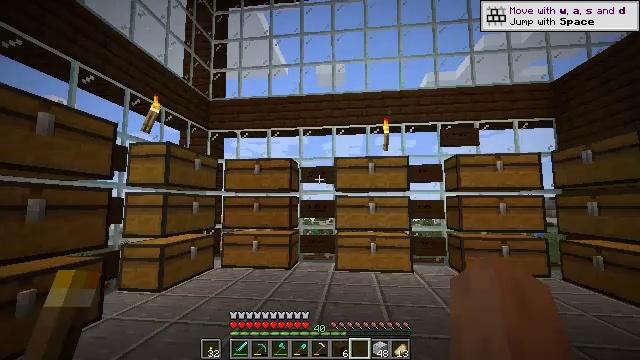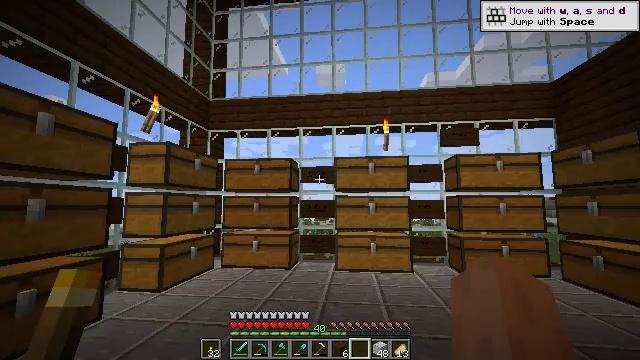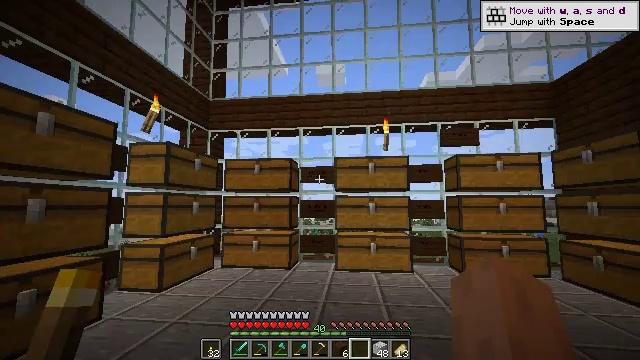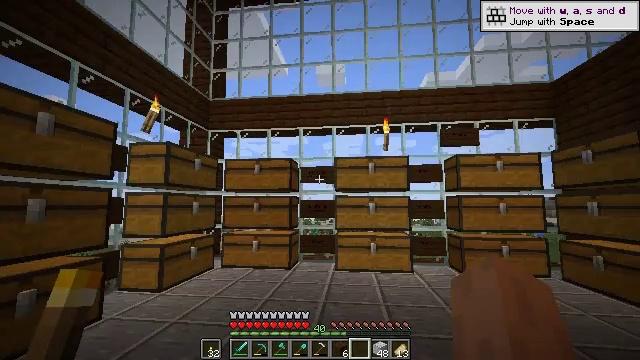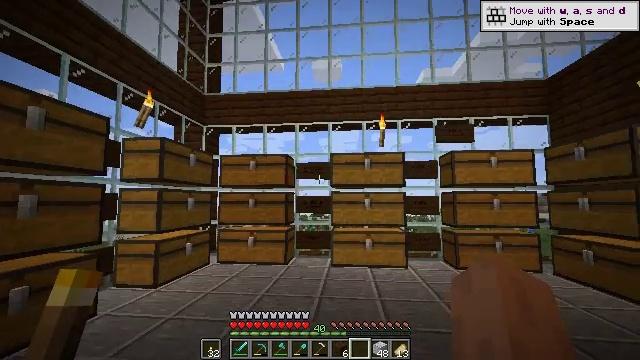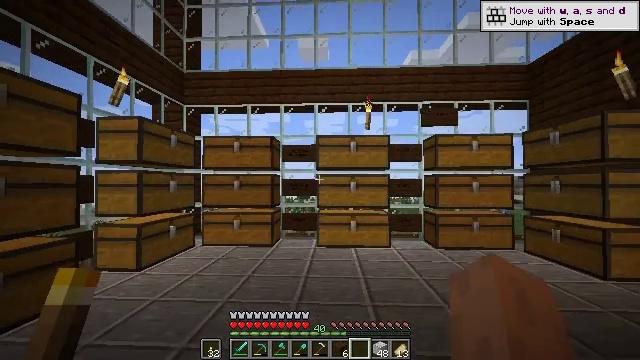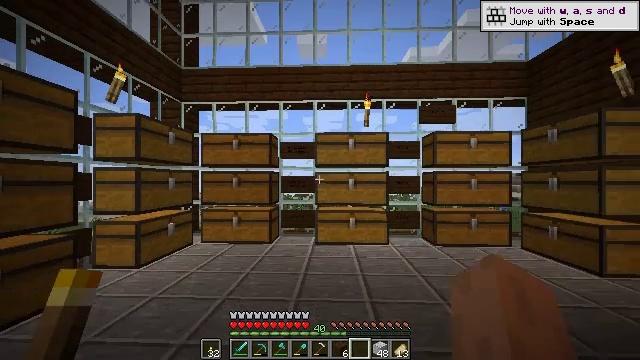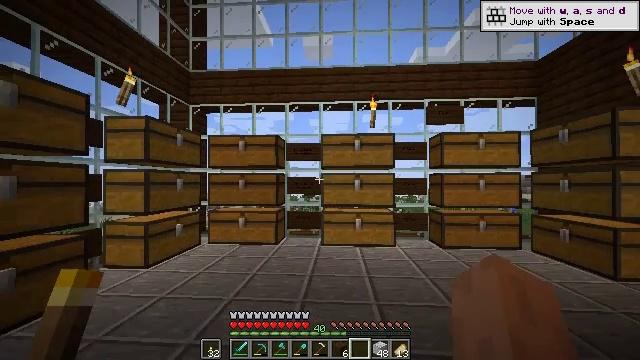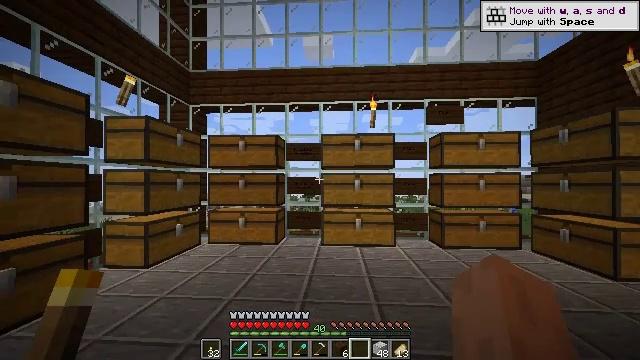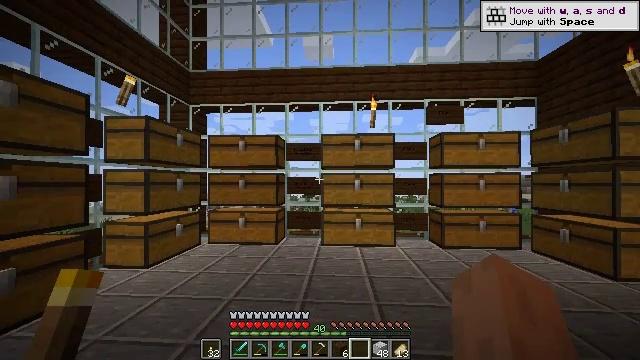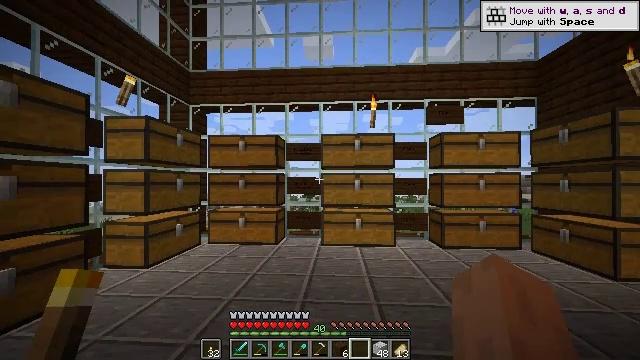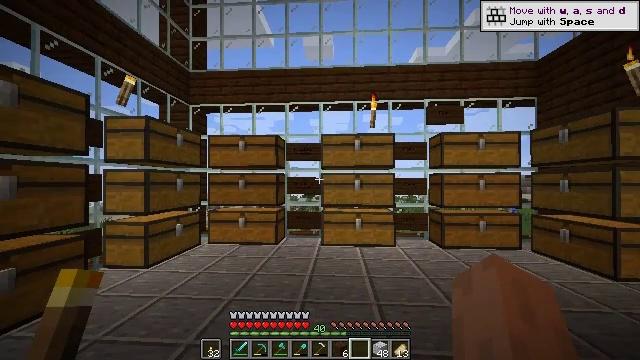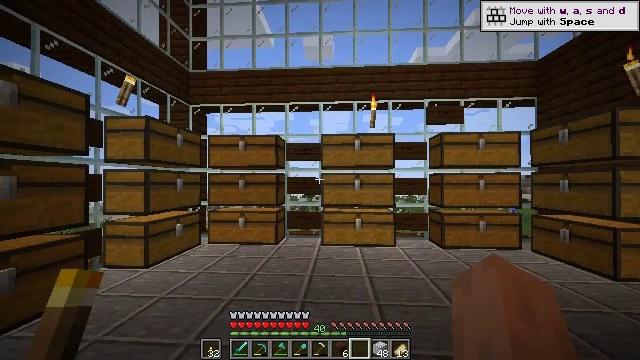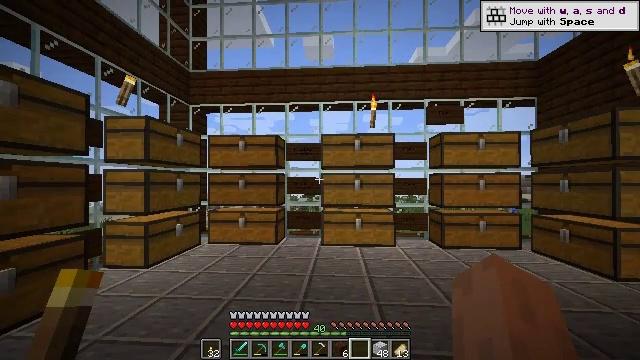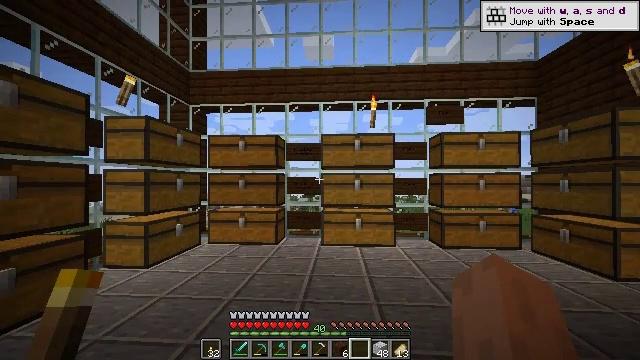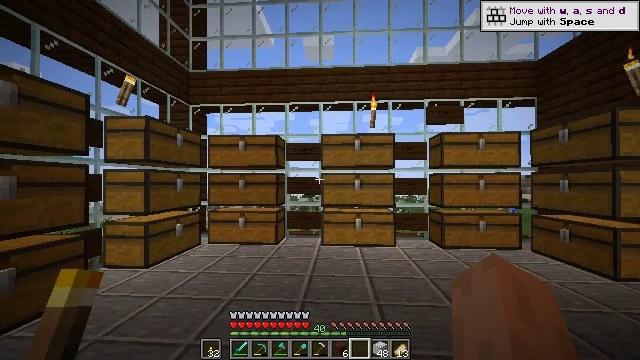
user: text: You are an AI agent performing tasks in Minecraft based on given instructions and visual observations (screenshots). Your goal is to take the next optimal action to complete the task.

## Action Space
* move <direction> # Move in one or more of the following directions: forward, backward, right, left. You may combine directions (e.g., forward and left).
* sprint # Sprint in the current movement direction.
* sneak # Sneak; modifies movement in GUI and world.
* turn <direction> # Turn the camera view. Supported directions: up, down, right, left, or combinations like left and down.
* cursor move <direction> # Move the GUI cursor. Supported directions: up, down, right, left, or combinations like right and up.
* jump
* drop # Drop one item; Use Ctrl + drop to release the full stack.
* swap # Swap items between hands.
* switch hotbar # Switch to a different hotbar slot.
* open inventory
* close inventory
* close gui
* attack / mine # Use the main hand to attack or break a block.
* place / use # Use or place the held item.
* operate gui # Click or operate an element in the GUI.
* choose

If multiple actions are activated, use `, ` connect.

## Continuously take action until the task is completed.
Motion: motion action
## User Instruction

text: Collect dark oak log for building.
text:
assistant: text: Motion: no_op
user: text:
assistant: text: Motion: no_op
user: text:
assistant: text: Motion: no_op
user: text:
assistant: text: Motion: no_op
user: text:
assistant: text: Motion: turn right and down
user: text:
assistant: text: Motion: no_op
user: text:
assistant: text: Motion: turn left
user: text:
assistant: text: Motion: no_op
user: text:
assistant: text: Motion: no_op
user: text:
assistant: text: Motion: no_op
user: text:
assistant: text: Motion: no_op
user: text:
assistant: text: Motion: no_op
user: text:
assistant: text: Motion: no_op
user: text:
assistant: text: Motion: no_op
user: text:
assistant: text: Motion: no_op
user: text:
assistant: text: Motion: no_op
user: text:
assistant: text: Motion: no_op
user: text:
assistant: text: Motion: no_op
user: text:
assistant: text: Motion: no_op
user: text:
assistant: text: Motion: no_op
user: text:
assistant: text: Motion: no_op
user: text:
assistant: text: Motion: no_op
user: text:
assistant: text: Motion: no_op
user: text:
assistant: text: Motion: no_op
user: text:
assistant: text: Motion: no_op
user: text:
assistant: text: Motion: no_op
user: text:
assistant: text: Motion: no_op
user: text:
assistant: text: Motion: no_op
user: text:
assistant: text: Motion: no_op
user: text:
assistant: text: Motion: no_op